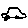
Label: car